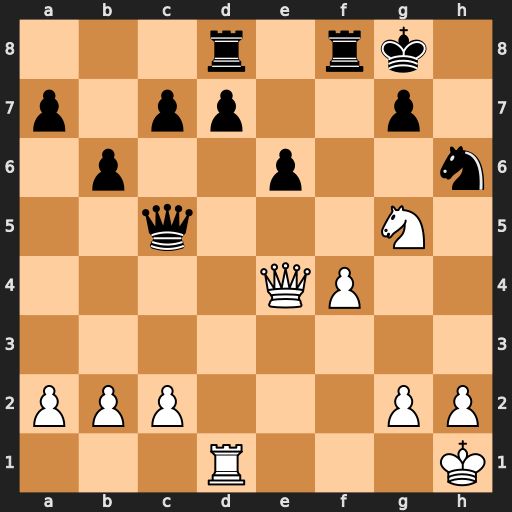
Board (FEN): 3r1rk1/p1pp2p1/1p2p2n/2q3N1/4QP2/8/PPP3PP/3R3K
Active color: w
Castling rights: -
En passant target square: -
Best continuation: Qh7#